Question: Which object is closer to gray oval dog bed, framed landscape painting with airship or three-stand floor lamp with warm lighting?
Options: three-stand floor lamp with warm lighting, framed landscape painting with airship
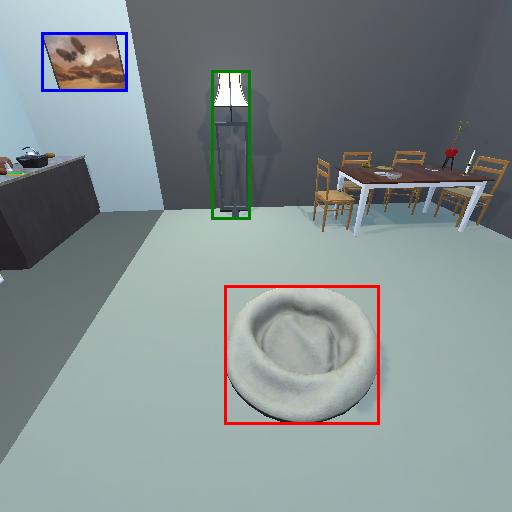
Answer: three-stand floor lamp with warm lighting